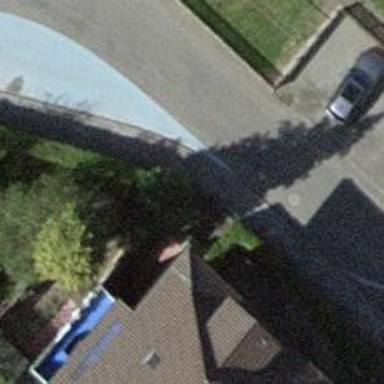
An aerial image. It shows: Hedge barrier.